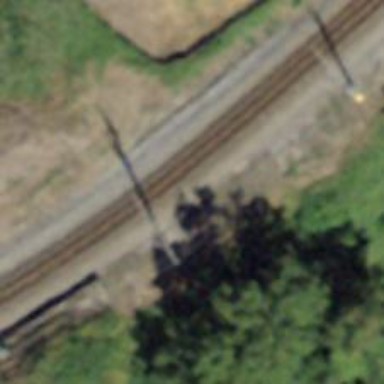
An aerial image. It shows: Catenary mast for power lines.